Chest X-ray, PA view. Patient: 67 years old, sex M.
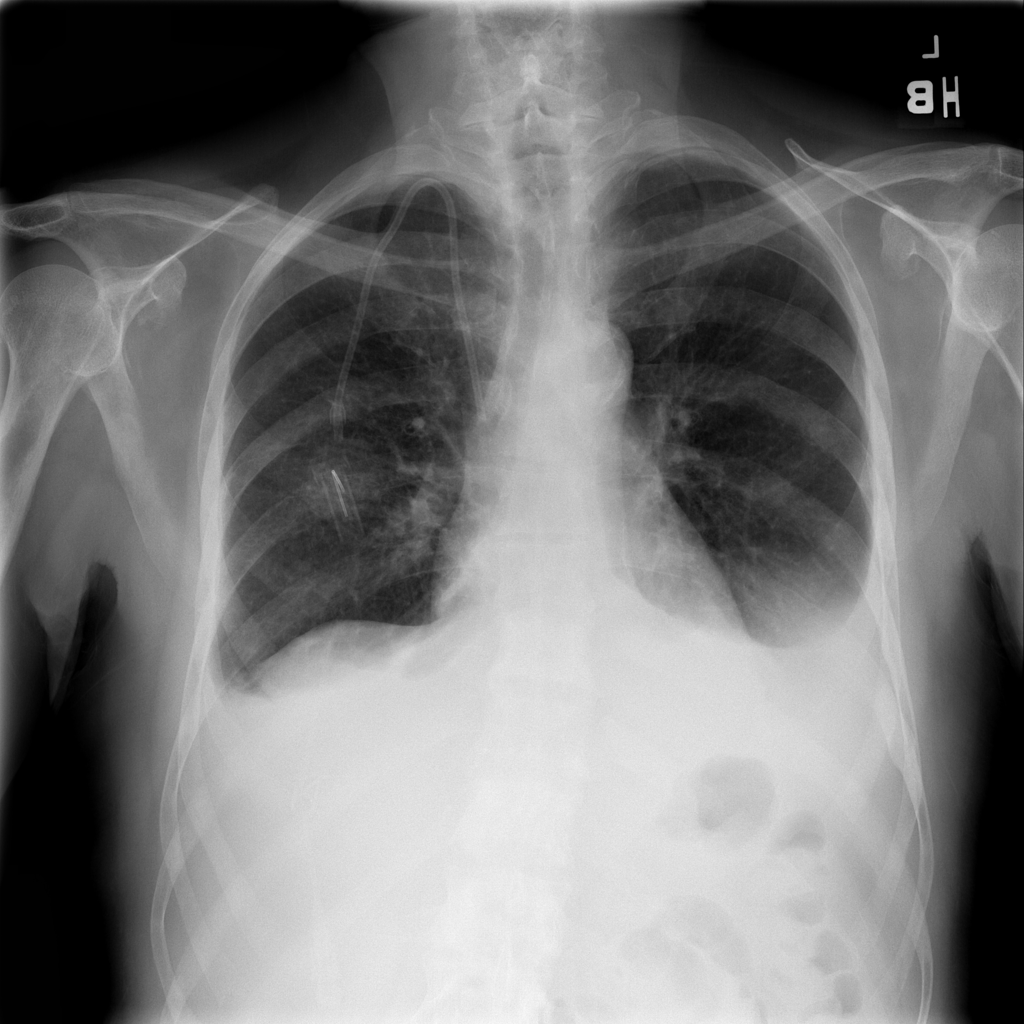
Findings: Effusion